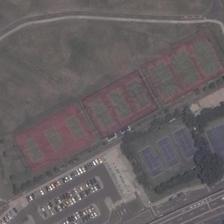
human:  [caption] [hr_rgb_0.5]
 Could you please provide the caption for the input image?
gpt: this area is still under construction while its parking lot and a lot of courts have been built .

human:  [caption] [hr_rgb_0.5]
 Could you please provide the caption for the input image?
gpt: nine small basketball fields locate in an irregular area .

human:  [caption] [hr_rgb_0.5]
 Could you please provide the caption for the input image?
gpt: a large piece of meadows with three basketball fields and three tennis courts and a parking lot are near a road .

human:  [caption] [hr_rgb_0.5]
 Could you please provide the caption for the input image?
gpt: many kinds of sports fields are next to a road and a large piece of meadows .

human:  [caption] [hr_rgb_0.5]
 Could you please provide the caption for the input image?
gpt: a parking lot with three tennis courts are next to a wide road .